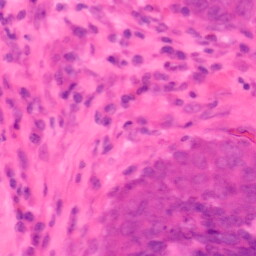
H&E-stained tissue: Colon